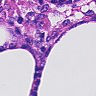
Metastatic tissue present: no